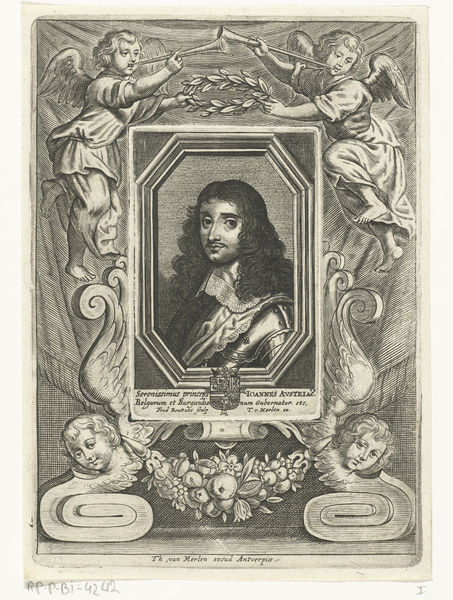
Titel: Portret van Don Juan II van Oostenrijk
Künstler: Frederik (de Oude) Bouttats
Standort: Amsterdam
Institution: Rijksmuseum
Schlagwörter: homme, portrait, noir, gravure, autriche, roi, ange, estampe, trompette, louis, perruque, noble, cadre, austria